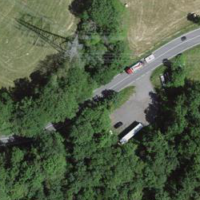
EUNIS habitat code: 24
Species observed at this site:
Corylus avellana